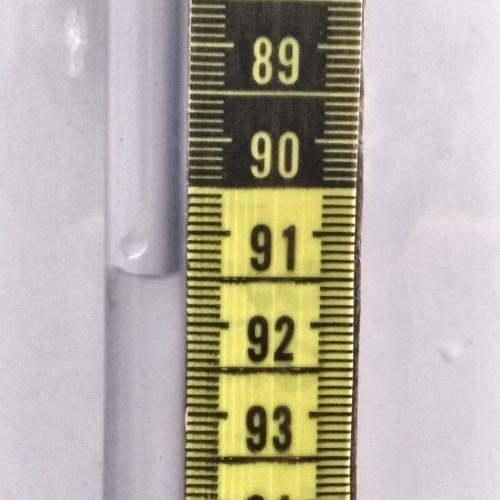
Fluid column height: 91.5 cm